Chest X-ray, AP view. Patient: 36 years old, sex M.
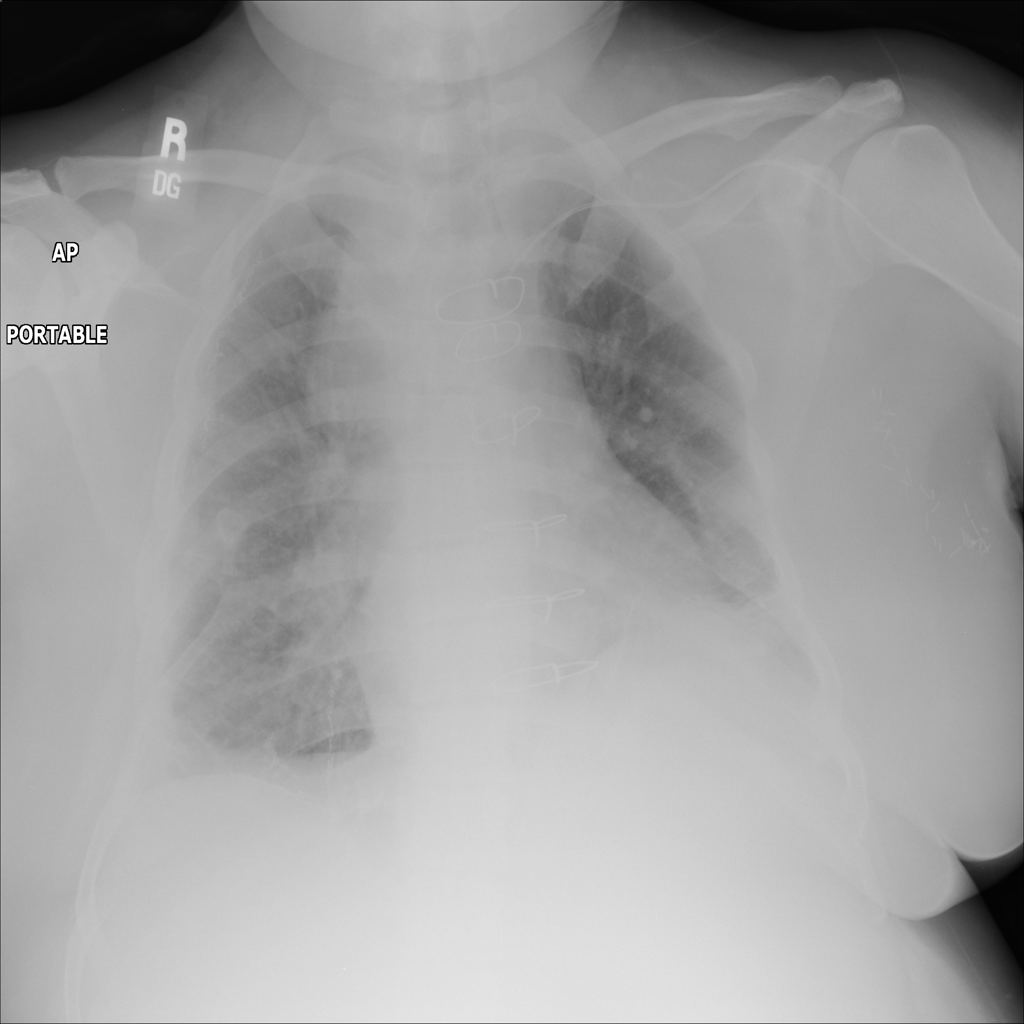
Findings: Atelectasis